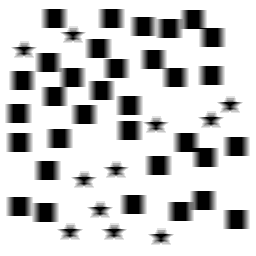
Squares: 33
Triangles: 0
Stars: 11
Total shapes: 44